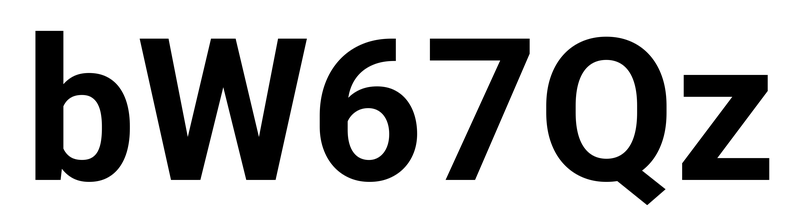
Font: Roboto_Bold